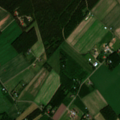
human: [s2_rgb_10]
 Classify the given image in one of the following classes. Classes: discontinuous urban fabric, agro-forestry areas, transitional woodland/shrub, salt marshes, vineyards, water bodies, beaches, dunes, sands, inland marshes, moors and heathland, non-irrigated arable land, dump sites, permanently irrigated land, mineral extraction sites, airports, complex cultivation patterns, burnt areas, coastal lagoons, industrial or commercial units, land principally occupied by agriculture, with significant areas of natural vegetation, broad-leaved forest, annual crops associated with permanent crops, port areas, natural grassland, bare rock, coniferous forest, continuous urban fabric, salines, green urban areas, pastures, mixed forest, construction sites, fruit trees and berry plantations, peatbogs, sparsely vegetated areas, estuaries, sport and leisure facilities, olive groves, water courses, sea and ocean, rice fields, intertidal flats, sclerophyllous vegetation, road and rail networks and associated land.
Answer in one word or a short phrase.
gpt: non-irrigated arable land, land principally occupied by agriculture, with significant areas of natural vegetation, coniferous forest, mixed forest